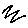
Label: zigzag